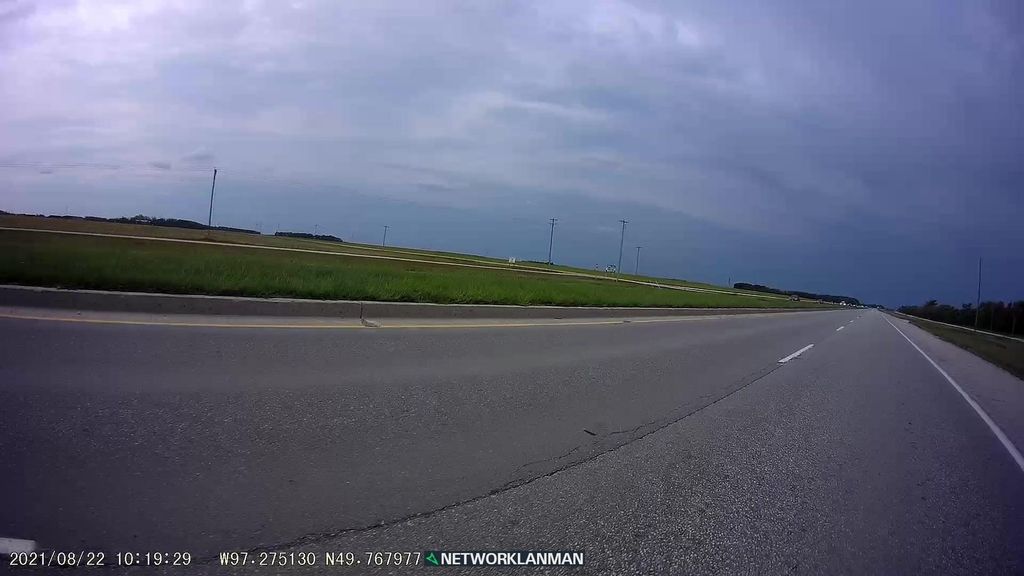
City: winnipeg